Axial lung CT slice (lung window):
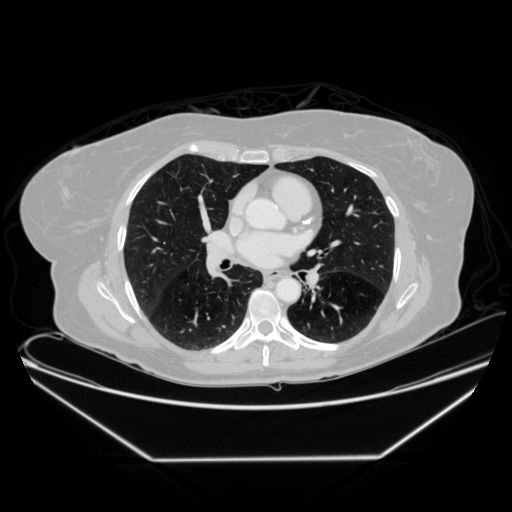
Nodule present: no